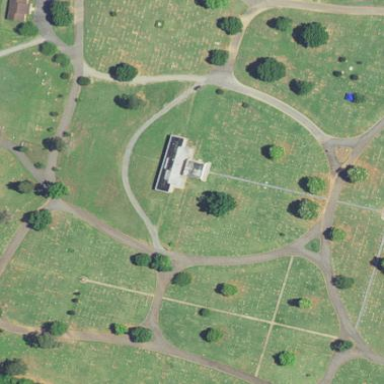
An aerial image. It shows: Cemetery.